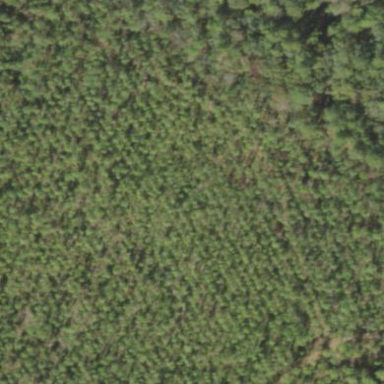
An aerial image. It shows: Forest area predominantly covered with needle-leaved trees.